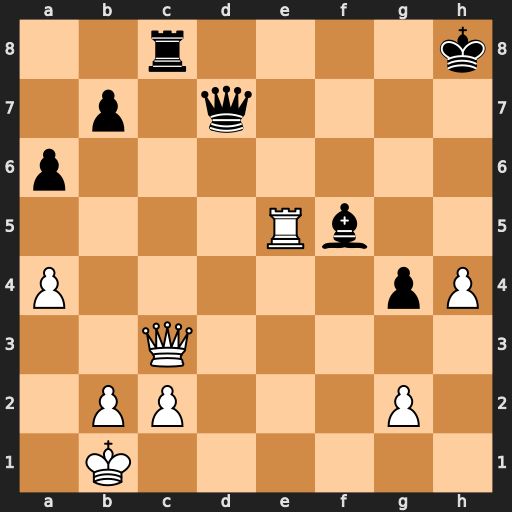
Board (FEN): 2r4k/1p1q4/p7/4Rb2/P5pP/2Q5/1PP3P1/1K6
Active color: w
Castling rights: -
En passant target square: -
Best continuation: Re8+ Kh7 Qh8+ Kg6 Qg8+